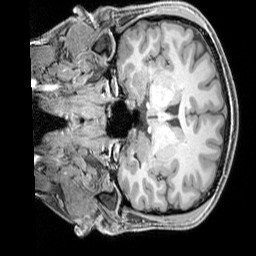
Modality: T1w
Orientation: coronal
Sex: male
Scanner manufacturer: siemens
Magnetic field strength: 3 T
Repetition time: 2.3 s
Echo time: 0.00226 s